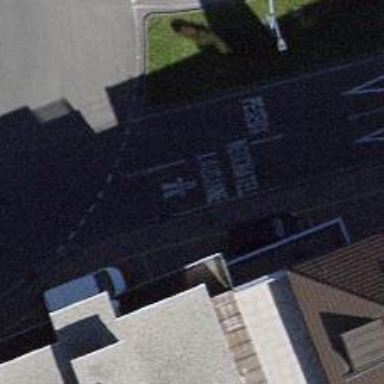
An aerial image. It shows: Kiosk.